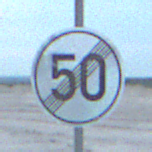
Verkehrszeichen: EndeGeschwindigkeit50
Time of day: SunriseSunset
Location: Outdoor (Beach)
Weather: PartlyCloudy
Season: NotSpecified
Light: Natural